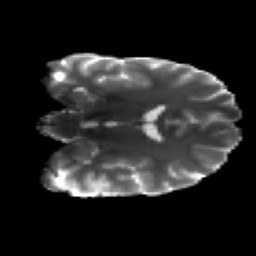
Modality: T2w
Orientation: coronal
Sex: male
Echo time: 0.114 s